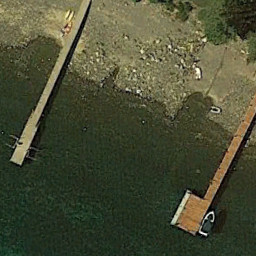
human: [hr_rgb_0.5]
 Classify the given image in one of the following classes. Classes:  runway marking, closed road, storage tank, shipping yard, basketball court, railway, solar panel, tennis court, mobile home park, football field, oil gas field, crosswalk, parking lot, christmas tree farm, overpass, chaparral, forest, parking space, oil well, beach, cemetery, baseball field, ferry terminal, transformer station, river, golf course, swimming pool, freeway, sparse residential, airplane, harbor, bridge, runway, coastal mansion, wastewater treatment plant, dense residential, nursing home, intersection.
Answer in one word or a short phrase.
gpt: ferry terminal